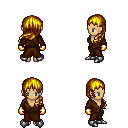
a pixel art fantasy rpg character, female body template, human, tanned skin, brown robe, magenta pants, blonde left-swept hairstyle, gold gloves, metal boots, four views (front, back, left, right), 2x2 character sprite sheet, small pixel art, hard edges, no anti-aliasing